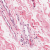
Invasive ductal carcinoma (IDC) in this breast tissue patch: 0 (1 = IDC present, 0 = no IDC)